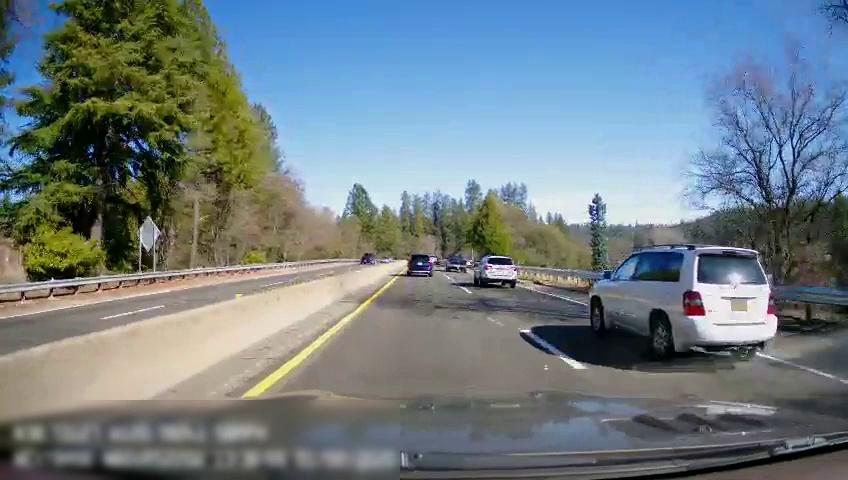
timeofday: Day
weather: Sunny
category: Drivable Space
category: Drivable Space
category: Vehicles | Truck
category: Vehicles | SUV
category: Vehicles | SUV
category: Vehicles | SUV
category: Vehicles | Truck
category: Vehicles | Car
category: Vehicles | Car
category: Lanes | Current Lane
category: Lanes | Current Lane
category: Lanes | Current Lane
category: Lanes | Opposite Lane
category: Lanes | Opposite Lane